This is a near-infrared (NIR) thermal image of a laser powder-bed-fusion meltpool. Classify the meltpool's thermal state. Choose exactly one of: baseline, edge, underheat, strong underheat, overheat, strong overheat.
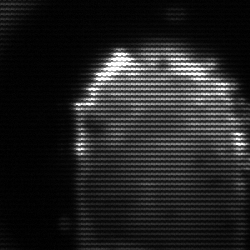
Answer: baseline